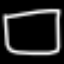
Label: square